Field crop: maize
Growth stage: 2
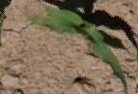
Species: maize